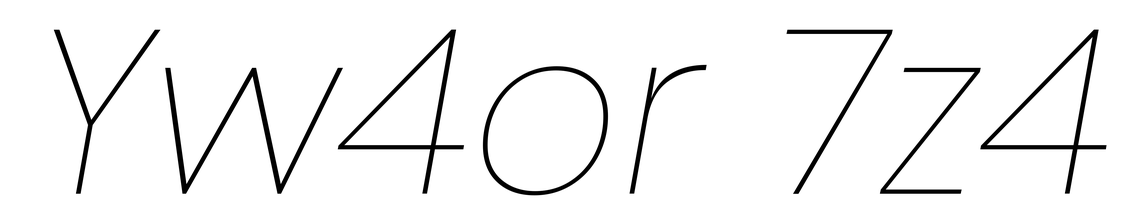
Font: Poppins-ThinItalic